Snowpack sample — Buffalo Mountain, Silverthorne, Colorado, USA (1/25/25, 10:11 AM MST)
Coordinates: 39.6222, -106.1139
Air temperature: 22 °F
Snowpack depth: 110 cm
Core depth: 40 cm
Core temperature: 46.4 °F
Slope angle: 12°, slope face: 102°
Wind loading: high
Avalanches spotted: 0
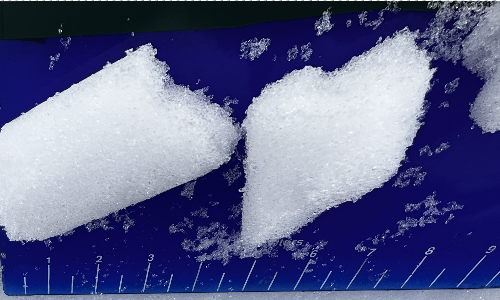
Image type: core
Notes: No avalanches nearby, collected on the outskirts of a fire break 15 meters from the treeline, on way to Buffalo and Red Mountain